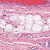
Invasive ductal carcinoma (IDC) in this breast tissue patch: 1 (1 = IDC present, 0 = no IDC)